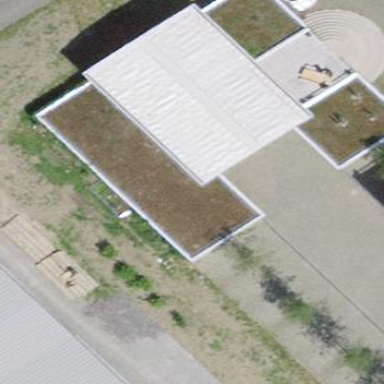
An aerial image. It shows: Commercial building.